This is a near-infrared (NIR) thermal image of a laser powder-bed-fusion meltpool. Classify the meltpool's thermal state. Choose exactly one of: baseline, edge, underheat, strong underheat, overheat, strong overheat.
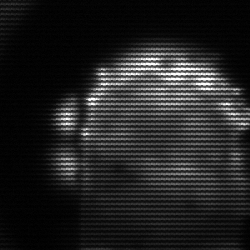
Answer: baseline